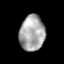
Tissue: prostate
Cell type: Epithelial cells
Senescence score: 0.2839
Nuclear area (px): 878
Mean DAPI intensity: 167.468